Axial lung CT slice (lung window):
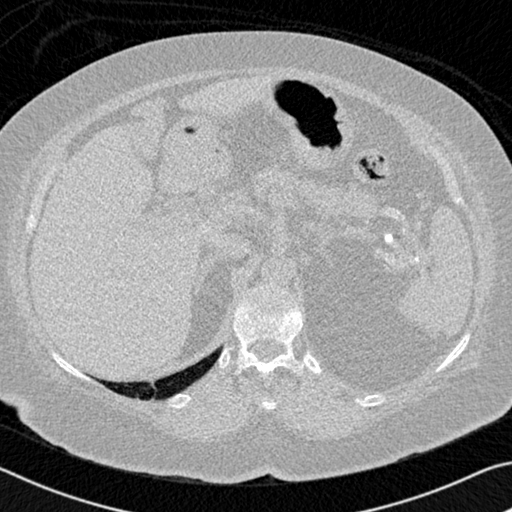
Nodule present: no